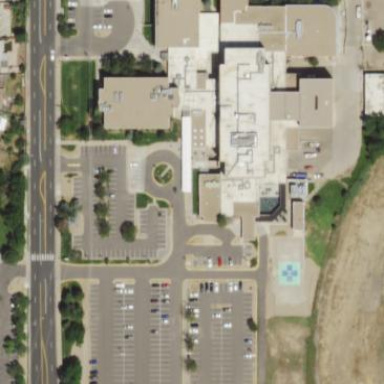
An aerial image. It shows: Healthcare facility identified as hospital.